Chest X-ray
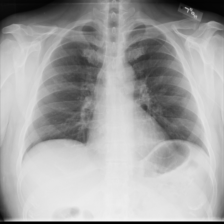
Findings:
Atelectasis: negative
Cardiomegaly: negative
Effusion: negative
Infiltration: positive
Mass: negative
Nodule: negative
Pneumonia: negative
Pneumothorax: negative
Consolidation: negative
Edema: negative
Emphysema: negative
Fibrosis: negative
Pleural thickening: negative
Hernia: negative